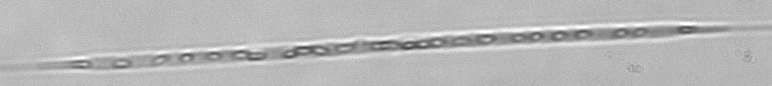
Label: Rhizosolenia